Question: I've got the following in my storyboard:

ViewA contains a Container and a UIView. The container has a Table View Controller embedded in it.
I want to action something in the Table which will affect the appearance of the UIView, so I need to call a method on ViewA from my Table View Controller.
I have followed this post - the 'Passing Data Back' section, which all makes sense.
<URL>
The problem I have is the very last step where the controller is instantiated programatically.
The storyboard (or some ios framework component) is instantiating both Controllers for me.
So, my question is, how do I get a reference to the View instance that is automatically created for me
from the other Controller.
From ViewA how to I get a reference to my TableViewController in order to set the delegate?
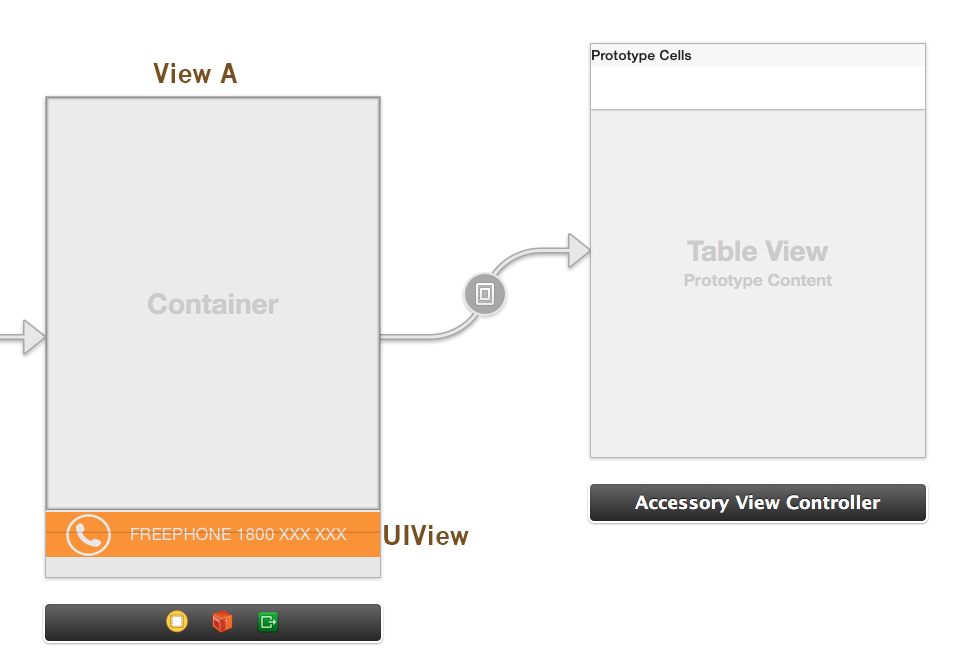
Answer: The two controllers have a child-parent relationship. From the table view controller, you can access A, with self.parentViewController. From A, you can access the table view controller with self.childViewControllers[0]. You can also implement prepareForSegue in A, and access the table view controller as the segue.destinationViewController; you should set A as the delegate there.